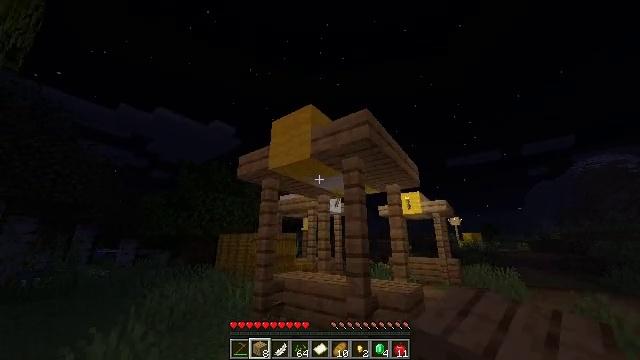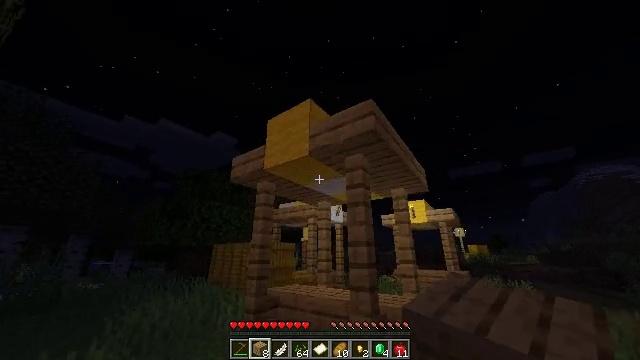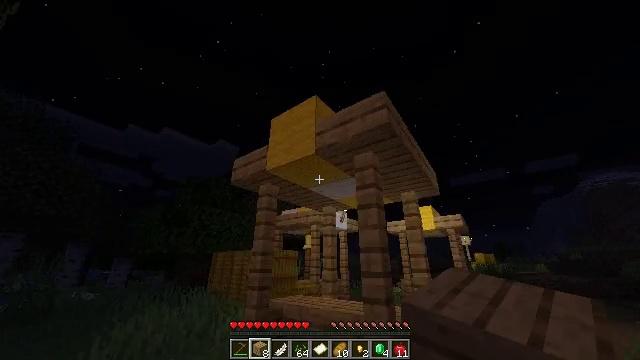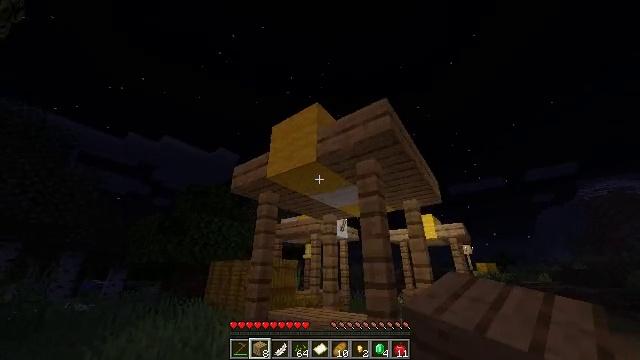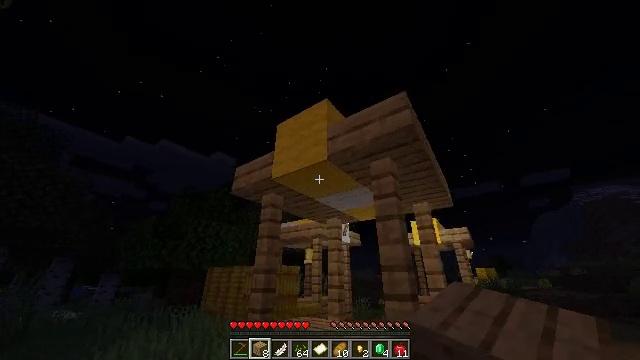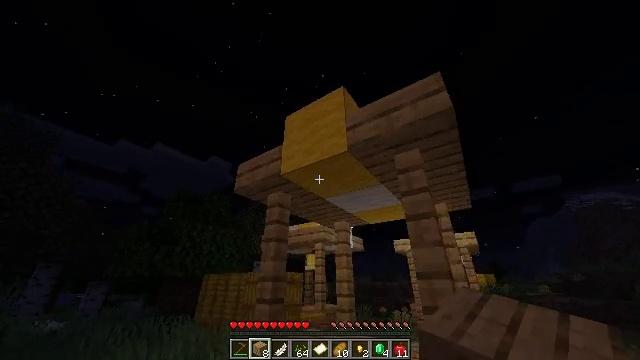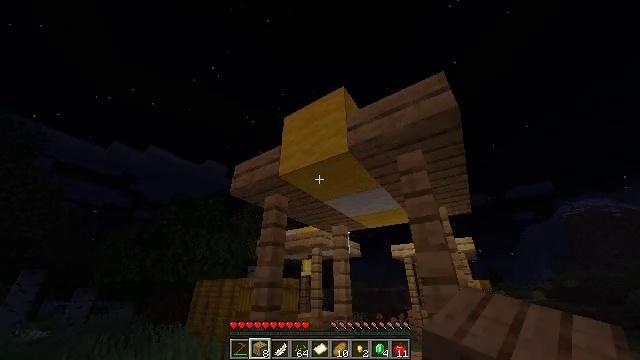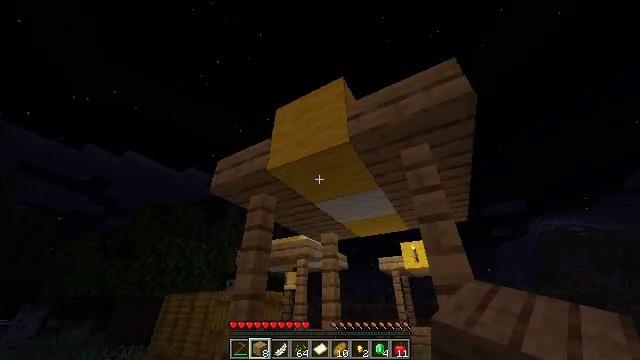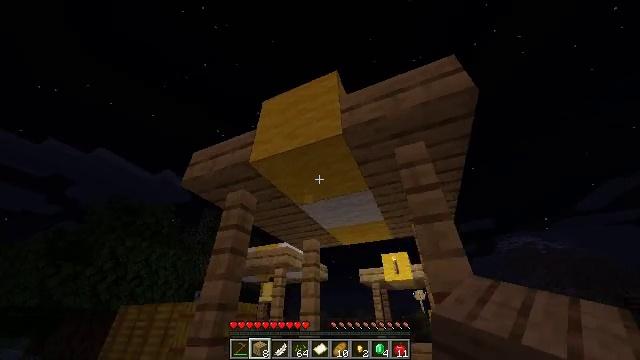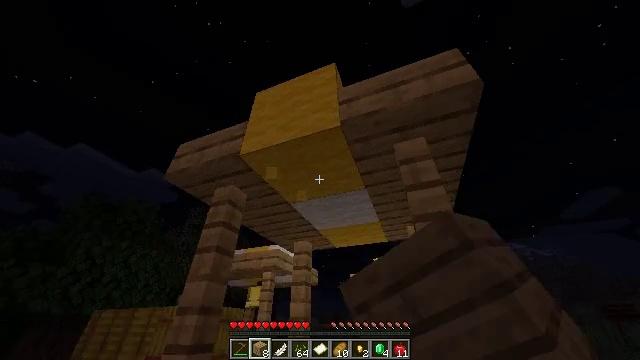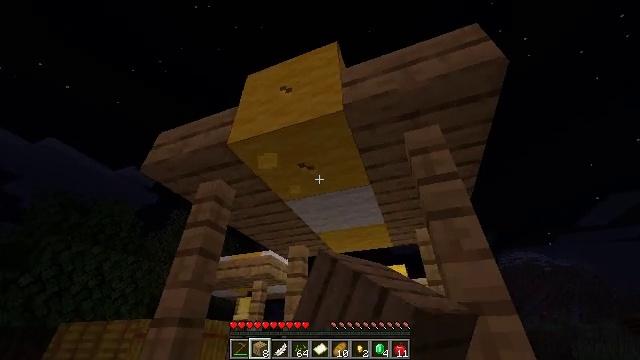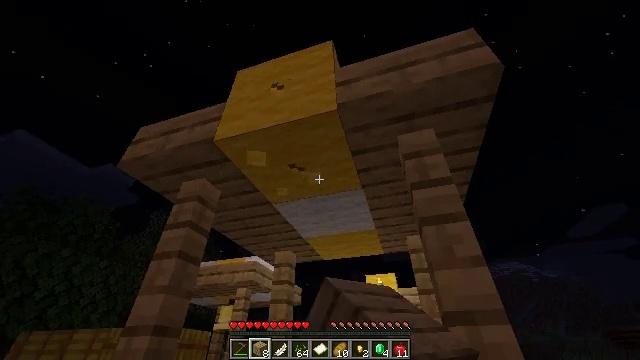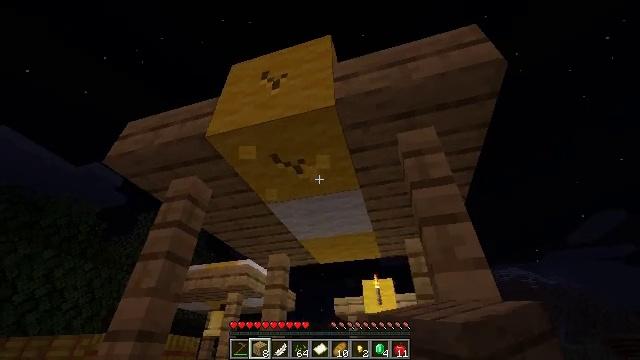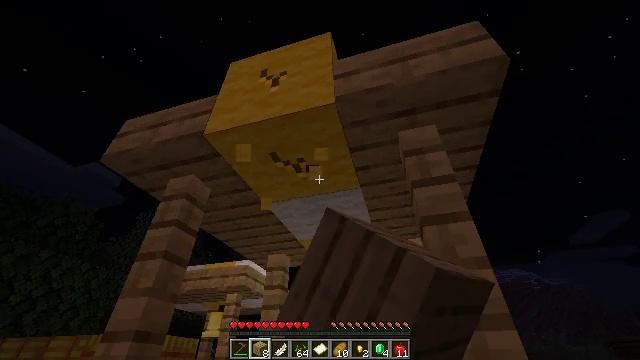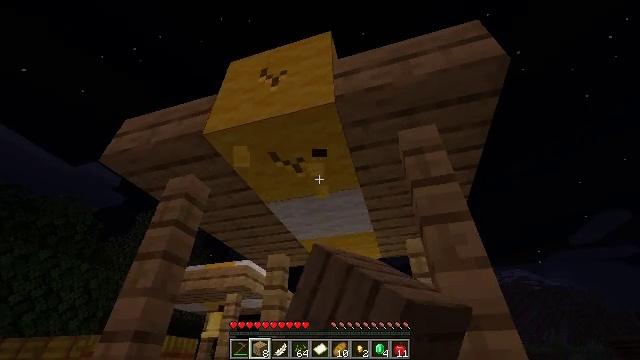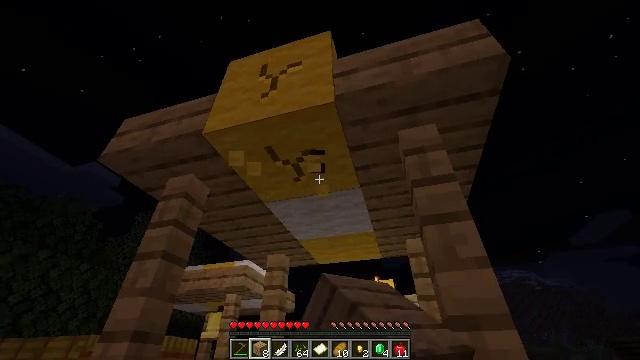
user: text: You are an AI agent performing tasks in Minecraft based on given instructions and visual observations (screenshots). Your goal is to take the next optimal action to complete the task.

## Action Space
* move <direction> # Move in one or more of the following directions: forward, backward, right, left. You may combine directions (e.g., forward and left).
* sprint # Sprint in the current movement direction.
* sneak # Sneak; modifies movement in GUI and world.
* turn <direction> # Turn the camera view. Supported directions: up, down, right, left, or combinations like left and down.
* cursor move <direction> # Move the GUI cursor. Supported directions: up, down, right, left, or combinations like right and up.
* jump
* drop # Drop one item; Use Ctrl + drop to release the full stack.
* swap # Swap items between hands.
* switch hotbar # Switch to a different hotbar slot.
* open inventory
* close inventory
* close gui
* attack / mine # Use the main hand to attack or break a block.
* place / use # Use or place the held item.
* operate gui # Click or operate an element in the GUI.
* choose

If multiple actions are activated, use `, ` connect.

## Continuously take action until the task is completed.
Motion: motion action
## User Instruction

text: Break the yellow wool to collect it.
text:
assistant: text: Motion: move forward, turn up
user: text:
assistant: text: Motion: move forward and move left, turn up
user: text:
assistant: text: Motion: move forward and move left, turn up
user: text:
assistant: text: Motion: move forward and move left, turn up
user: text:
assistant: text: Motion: move forward, turn right and up
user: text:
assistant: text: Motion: move forward, turn right and up
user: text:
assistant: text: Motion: move forward, turn right and up
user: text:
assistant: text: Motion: turn right and up, attack / mine
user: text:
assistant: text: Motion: turn right, attack / mine
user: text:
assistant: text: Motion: attack / mine
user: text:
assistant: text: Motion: turn right and up, attack / mine
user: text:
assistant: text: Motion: turn right, attack / mine
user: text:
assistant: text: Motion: attack / mine
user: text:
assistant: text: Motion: attack / mine
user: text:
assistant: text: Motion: attack / mine
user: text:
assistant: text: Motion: attack / mine
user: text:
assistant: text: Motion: attack / mine
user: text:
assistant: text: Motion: attack / mine
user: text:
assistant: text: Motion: attack / mine
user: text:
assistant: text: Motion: attack / mine
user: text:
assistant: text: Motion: attack / mine
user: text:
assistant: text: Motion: attack / mine
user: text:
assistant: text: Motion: attack / mine
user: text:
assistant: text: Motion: attack / mine
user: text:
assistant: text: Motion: attack / mine
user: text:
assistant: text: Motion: attack / mine
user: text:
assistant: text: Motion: attack / mine
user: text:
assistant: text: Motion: attack / mine
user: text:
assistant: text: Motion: attack / mine
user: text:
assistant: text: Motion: attack / mine